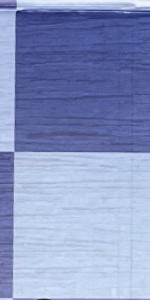
Label: Empty